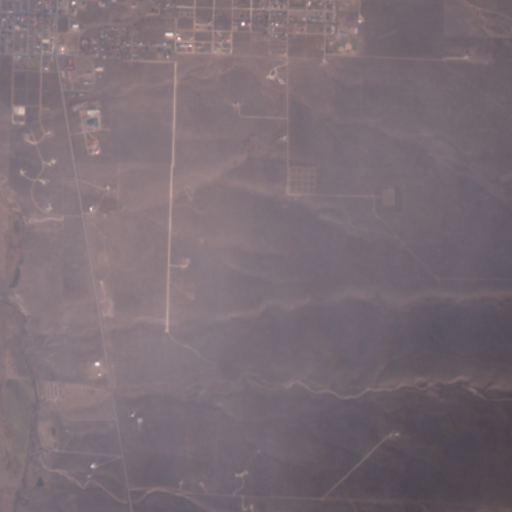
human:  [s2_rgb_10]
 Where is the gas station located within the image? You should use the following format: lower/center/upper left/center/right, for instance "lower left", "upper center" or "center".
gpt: The gas station is located in the upper left of the image.
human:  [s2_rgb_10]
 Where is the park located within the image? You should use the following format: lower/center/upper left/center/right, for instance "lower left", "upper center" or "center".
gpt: The park is located in the upper left of the image.
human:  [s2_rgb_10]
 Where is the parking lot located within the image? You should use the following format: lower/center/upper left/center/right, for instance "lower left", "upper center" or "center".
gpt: The parking lot is located in the upper left of the image.
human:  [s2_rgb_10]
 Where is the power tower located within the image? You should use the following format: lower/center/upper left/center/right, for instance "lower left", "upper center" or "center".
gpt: There is no power tower in the image.